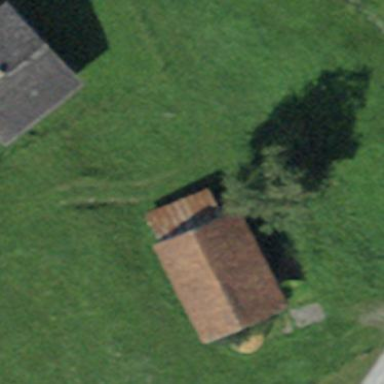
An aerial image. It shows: Barn.